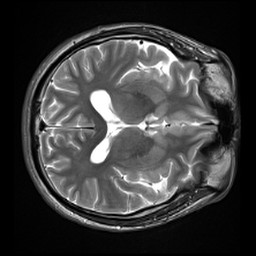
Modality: inplaneT2
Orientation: axial
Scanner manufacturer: siemens
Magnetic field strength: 3 T
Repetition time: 7.02 s
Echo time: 0.069 s